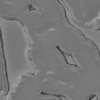
Label: not_dusty